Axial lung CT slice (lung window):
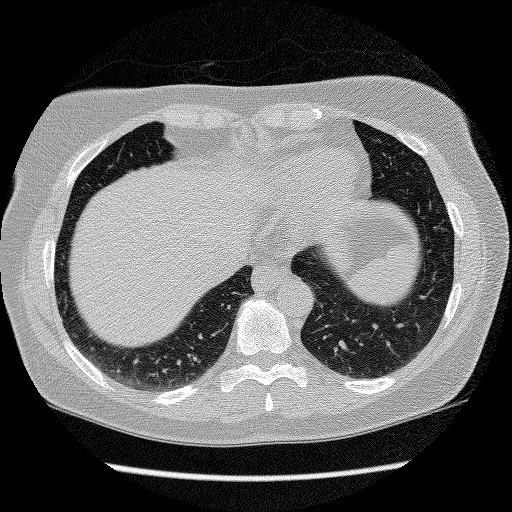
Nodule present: no